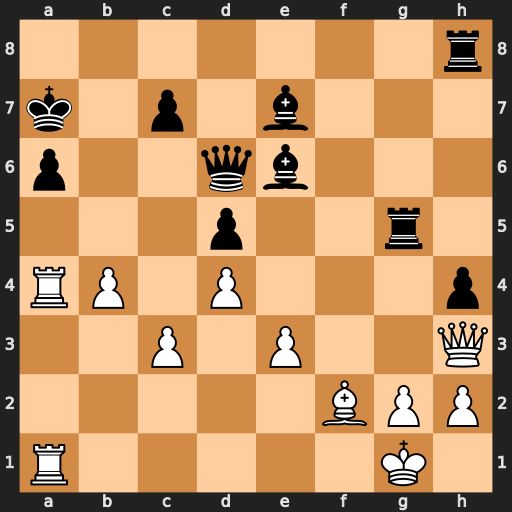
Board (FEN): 7r/k1p1b3/p2qb3/3p2r1/RP1P3p/2P1P2Q/5BPP/R5K1
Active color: w
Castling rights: -
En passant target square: -
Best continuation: Rxa6+ Kb7 Qxe6 Qxe6 Rxe6